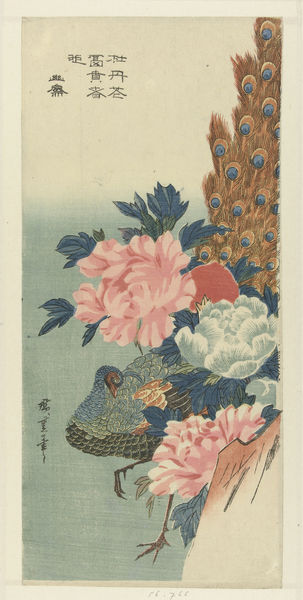
Titel: Pauw en pioenrozen
Künstler: Utagawa Hiroshige (I)
Standort: Amsterdam
Institution: Rijksmuseum
Schlagwörter: fleur, oiseau, paon, japonais, jomon